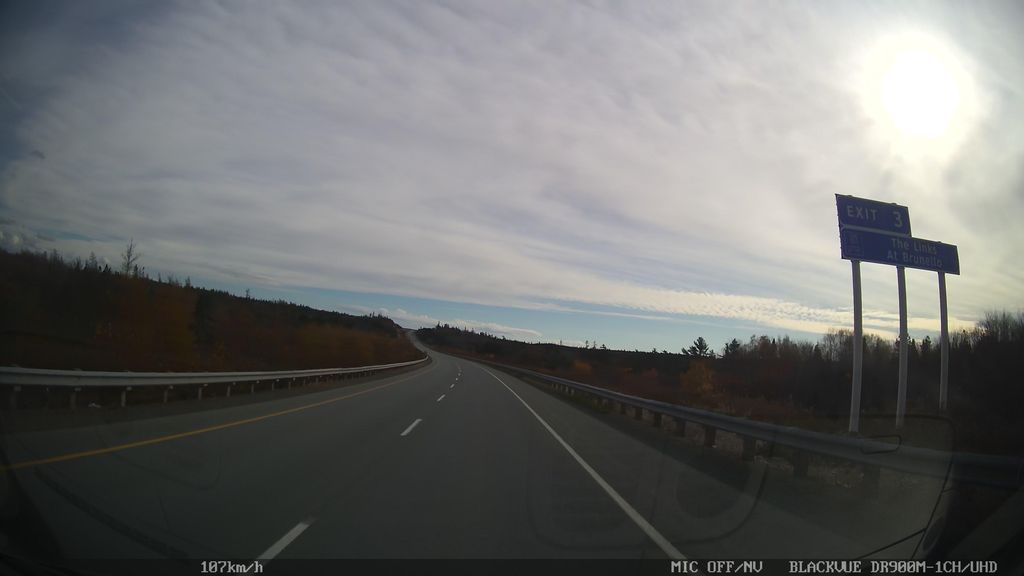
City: halifax